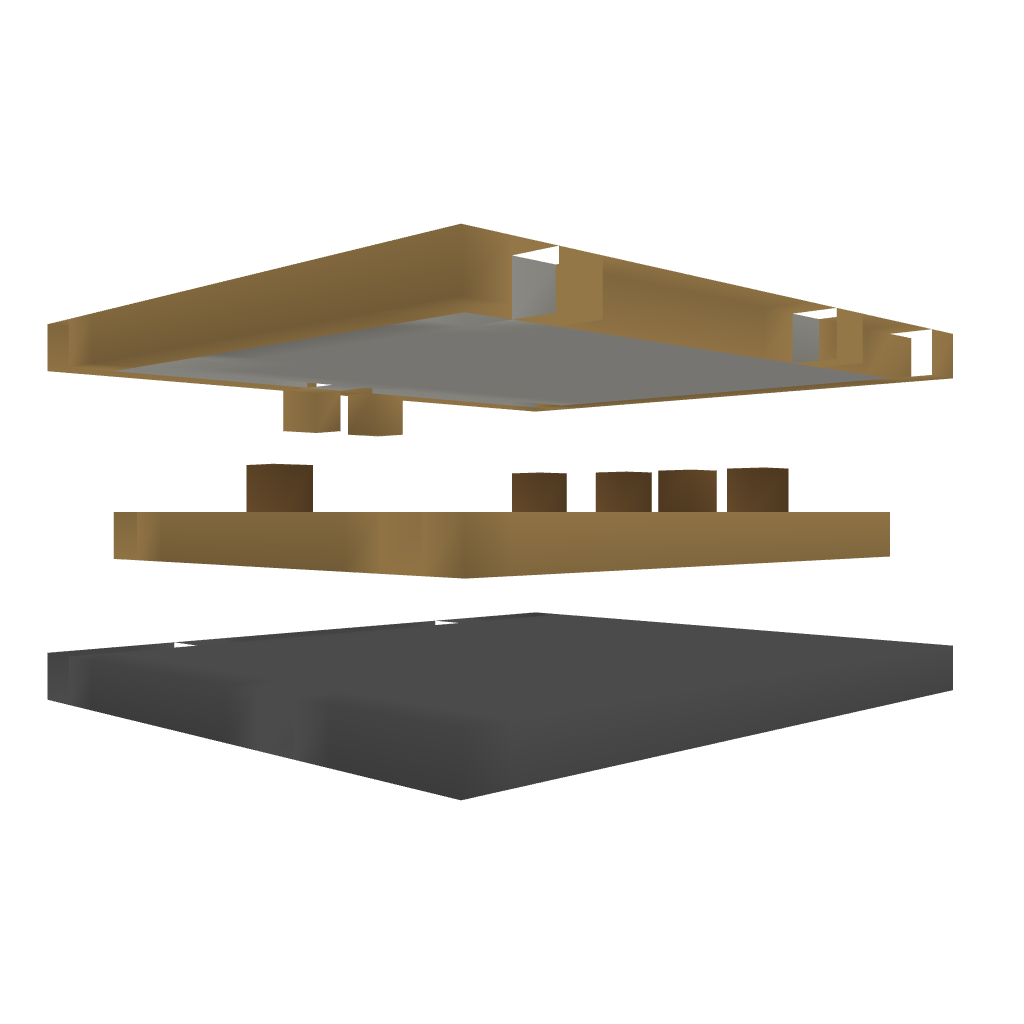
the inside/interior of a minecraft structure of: Swimming pool